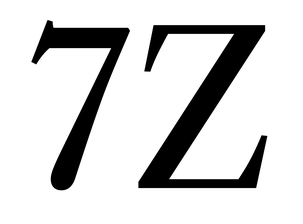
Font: LibreCaslonText_Regular